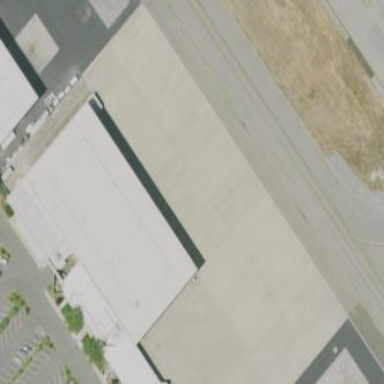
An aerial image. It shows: Hangar located at airport.